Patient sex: M
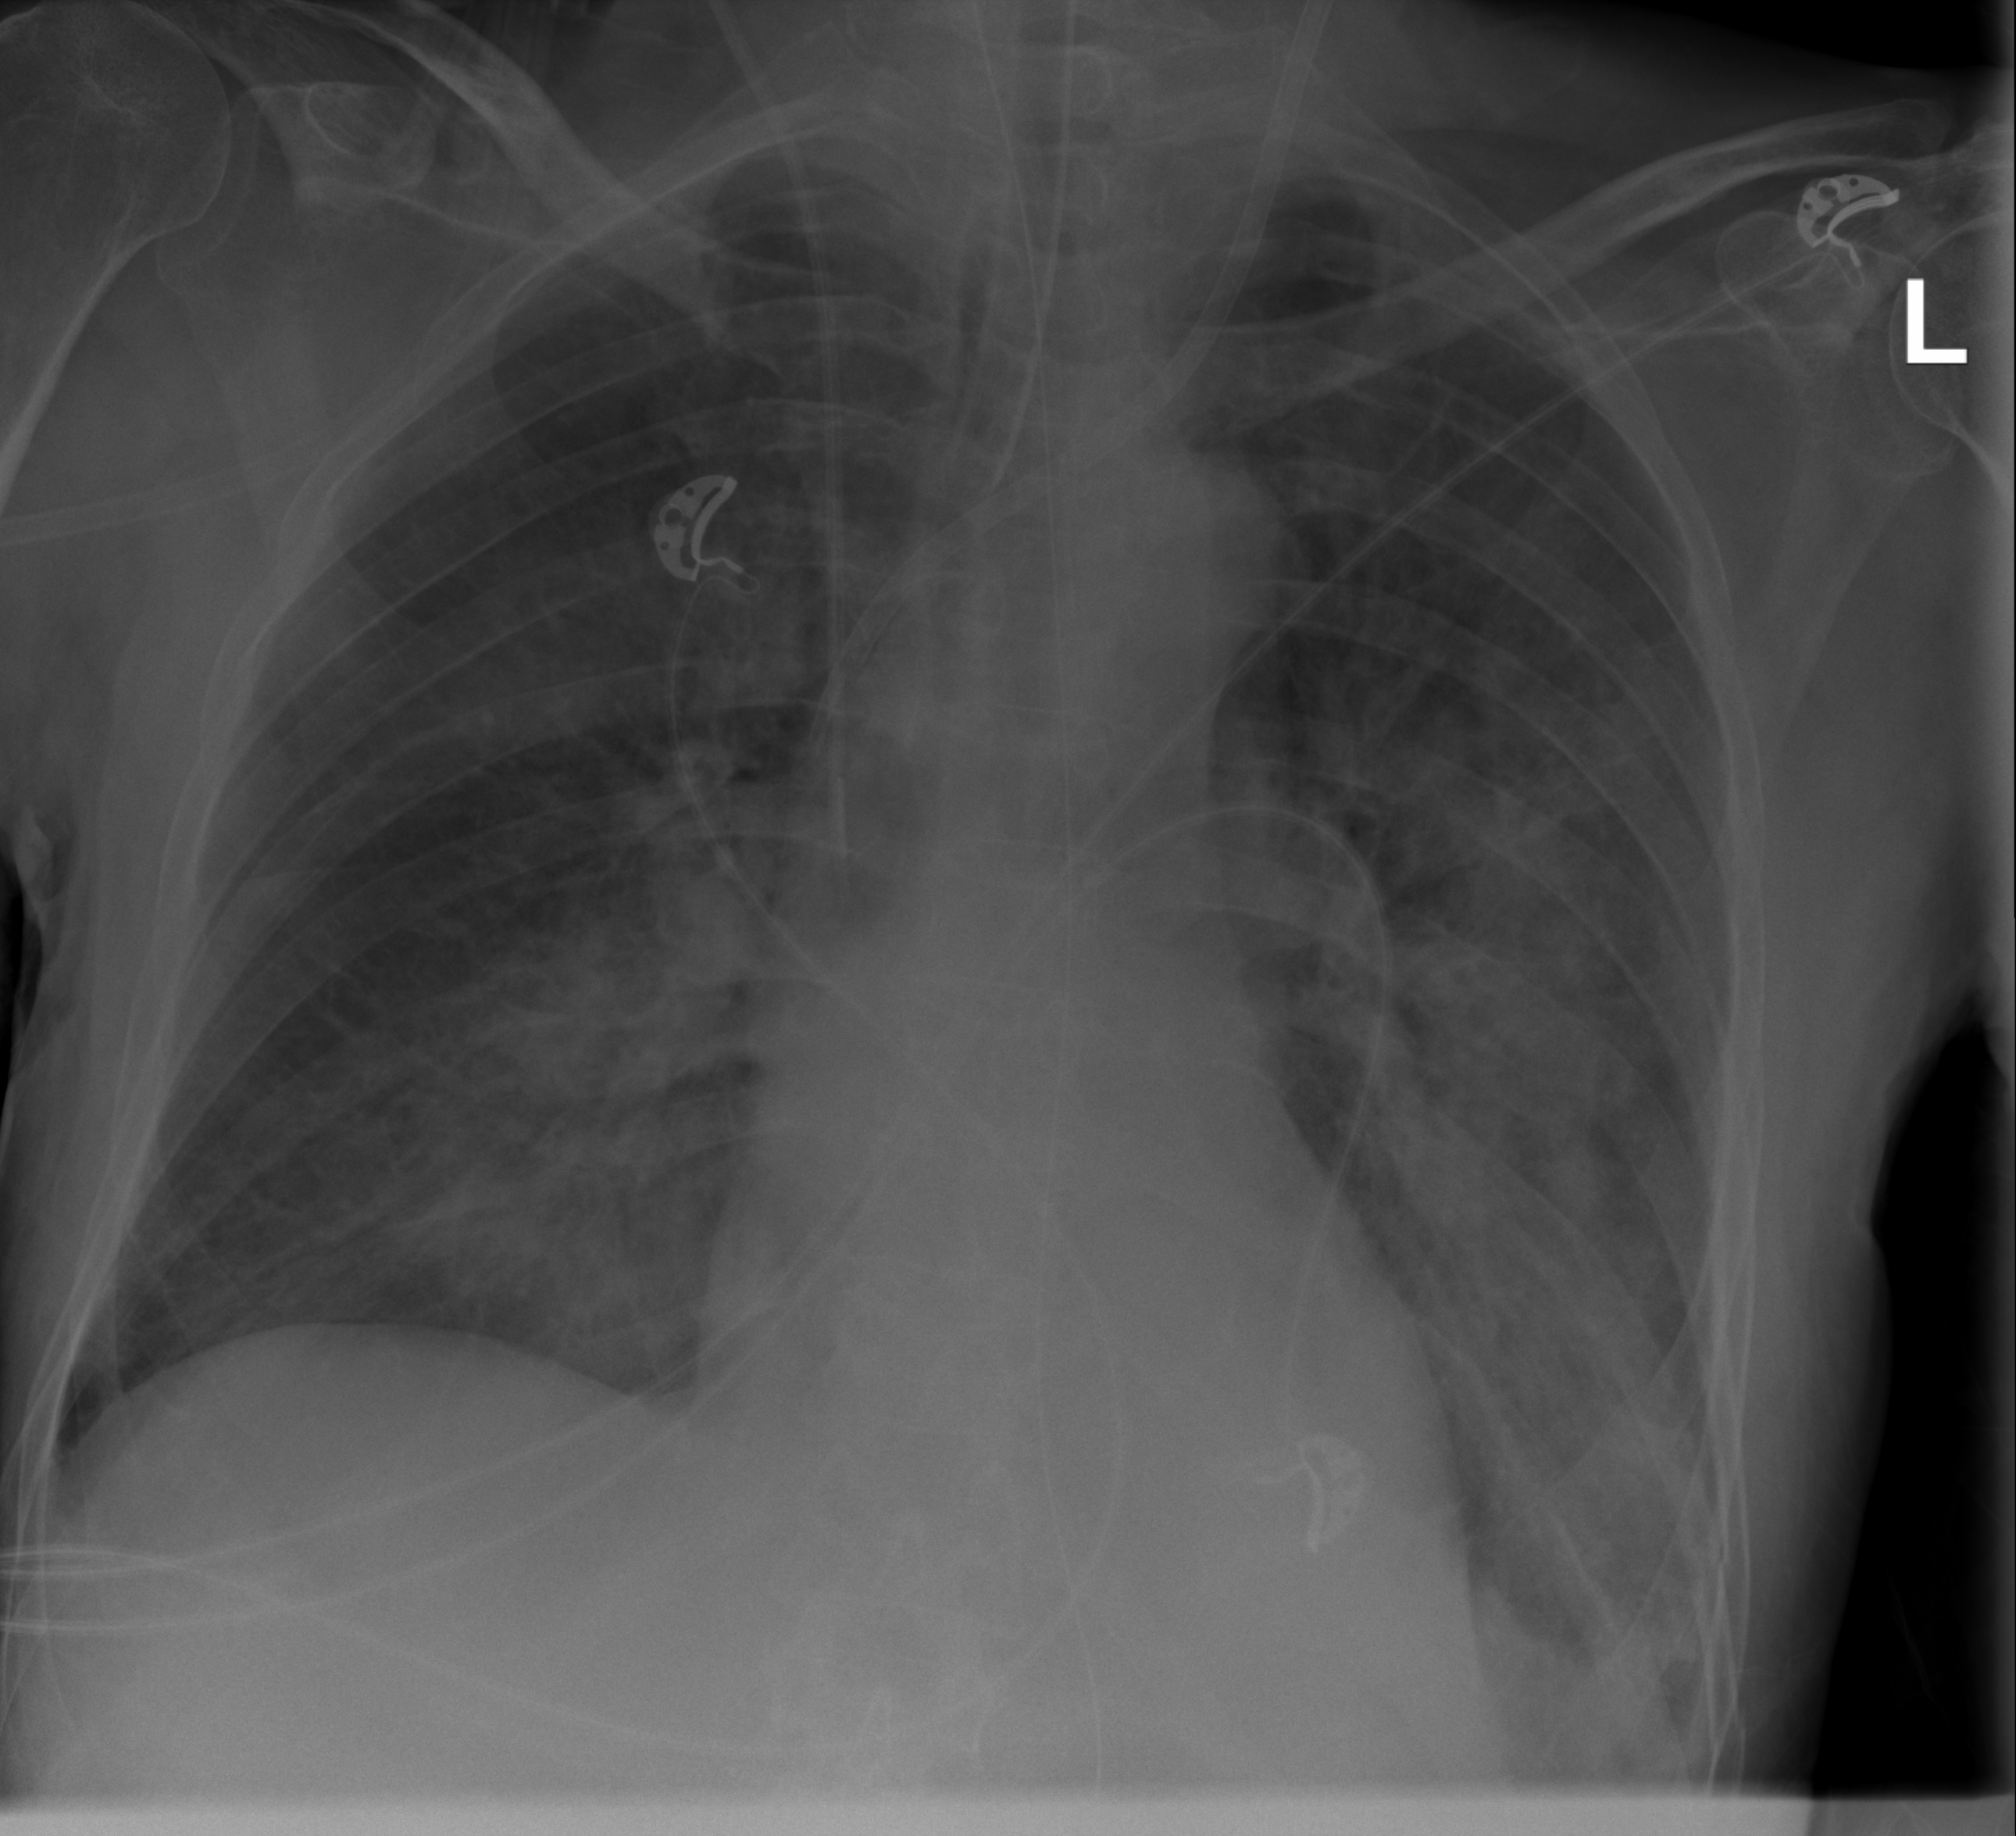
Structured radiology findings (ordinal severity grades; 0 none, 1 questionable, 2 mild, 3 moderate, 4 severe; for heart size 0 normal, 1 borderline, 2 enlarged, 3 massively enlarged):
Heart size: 0
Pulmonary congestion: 0
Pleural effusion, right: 0
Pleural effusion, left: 2
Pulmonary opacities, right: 2
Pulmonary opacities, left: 3
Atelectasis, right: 2
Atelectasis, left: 3